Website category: phone
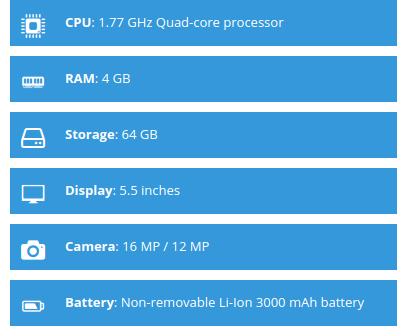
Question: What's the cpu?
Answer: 1.77 GHz Quad-core processor

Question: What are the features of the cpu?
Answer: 1.77 GHz Quad-core processor

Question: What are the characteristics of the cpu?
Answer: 1.77 GHz Quad-core processor

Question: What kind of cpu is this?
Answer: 1.77 GHz Quad-core processor

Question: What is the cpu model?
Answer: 1.77 GHz Quad-core processor

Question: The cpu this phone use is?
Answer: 1.77 GHz Quad-core processor

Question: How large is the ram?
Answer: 4 GB

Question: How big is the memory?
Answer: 4 GB

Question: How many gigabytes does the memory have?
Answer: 4 GB

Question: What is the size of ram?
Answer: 4 GB

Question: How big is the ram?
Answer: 4 GB

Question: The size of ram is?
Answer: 4 GB

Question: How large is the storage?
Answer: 64 GB

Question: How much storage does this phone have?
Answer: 64 GB

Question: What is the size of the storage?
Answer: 64 GB

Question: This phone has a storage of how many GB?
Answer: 64 GB

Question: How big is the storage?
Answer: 64 GB

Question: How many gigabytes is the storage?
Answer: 64 GB

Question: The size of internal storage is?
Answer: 64 GB

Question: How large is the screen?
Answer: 5.5 inches

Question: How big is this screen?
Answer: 5.5 inches

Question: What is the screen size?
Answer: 5.5 inches

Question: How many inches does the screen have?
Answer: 5.5 inches

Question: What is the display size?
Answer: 5.5 inches

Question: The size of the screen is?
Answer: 5.5 inches

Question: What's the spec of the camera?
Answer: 16 MP / 12 MP

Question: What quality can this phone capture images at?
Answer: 16 MP / 12 MP

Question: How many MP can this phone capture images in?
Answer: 16 MP / 12 MP

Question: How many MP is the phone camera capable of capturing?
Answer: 16 MP / 12 MP

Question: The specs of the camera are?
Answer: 16 MP / 12 MP

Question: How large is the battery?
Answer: Non-removable Li-Ion 3000 mAh battery

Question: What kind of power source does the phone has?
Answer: Non-removable Li-Ion 3000 mAh battery

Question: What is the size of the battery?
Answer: Non-removable Li-Ion 3000 mAh battery

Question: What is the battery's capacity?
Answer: Non-removable Li-Ion 3000 mAh battery

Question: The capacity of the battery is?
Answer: Non-removable Li-Ion 3000 mAh battery